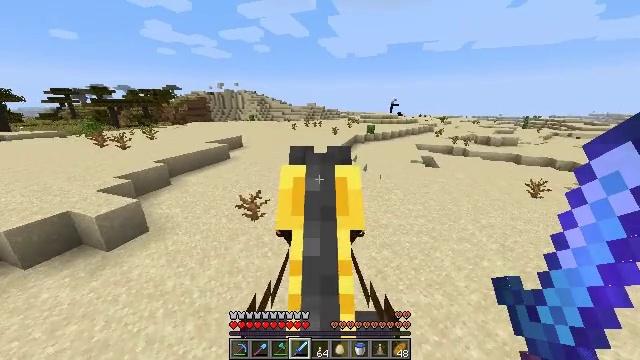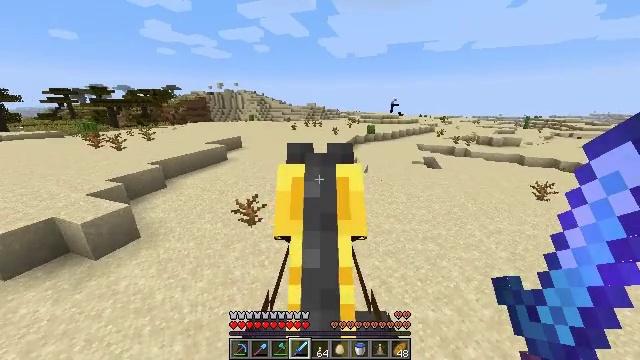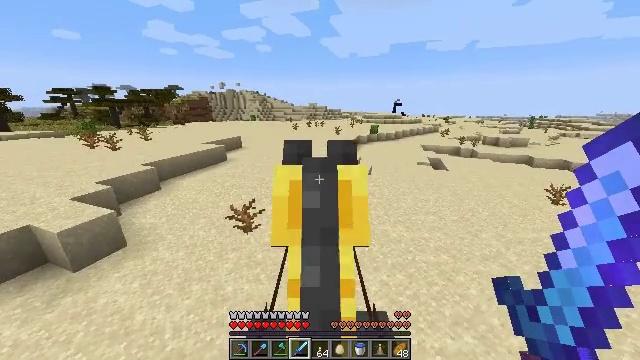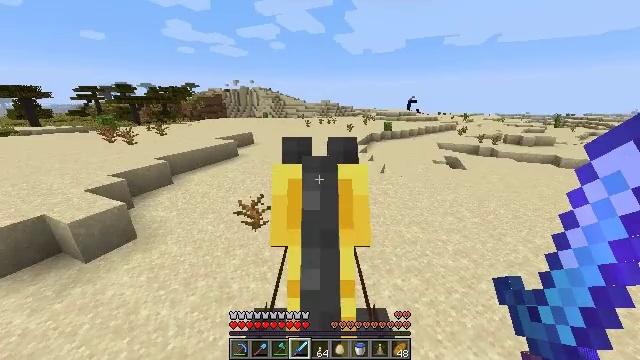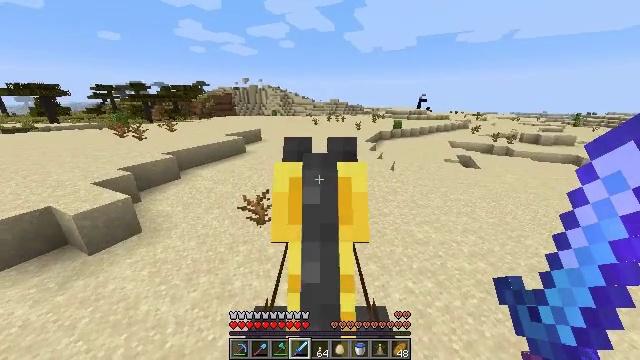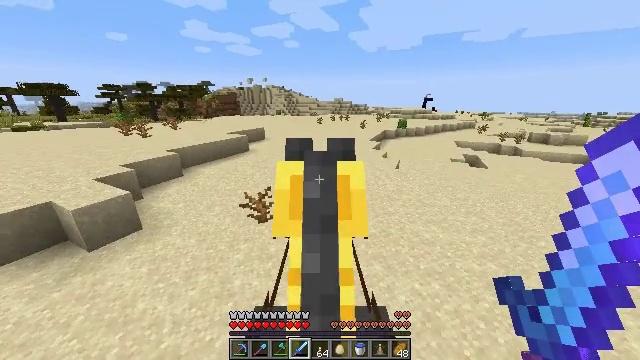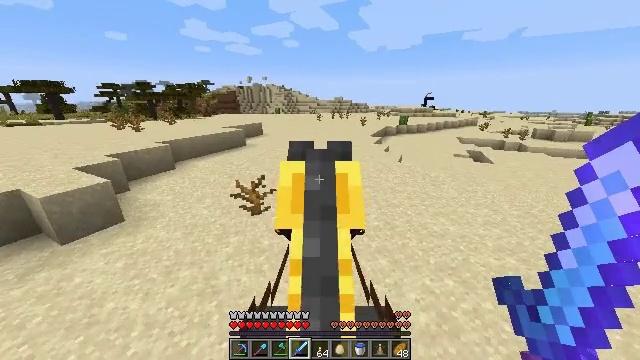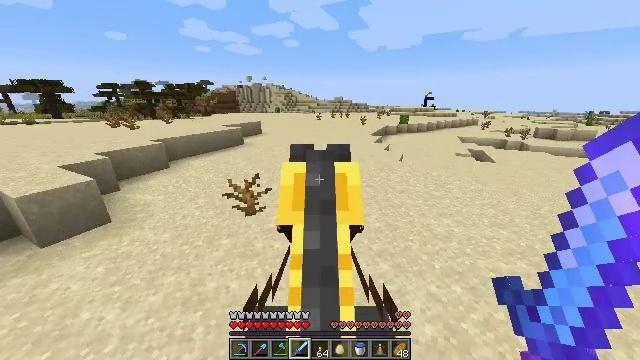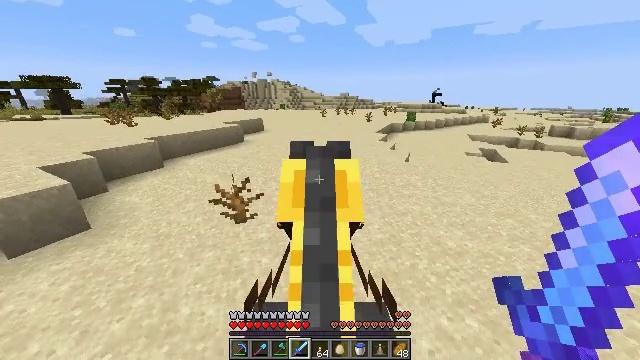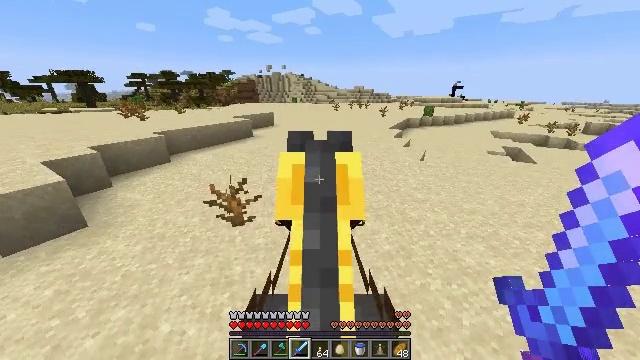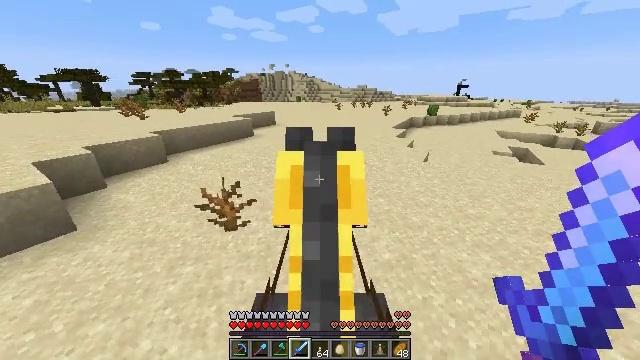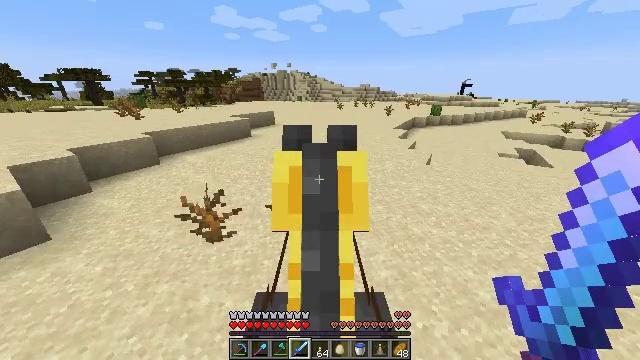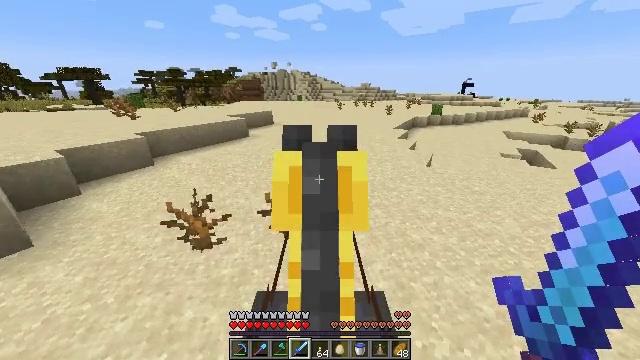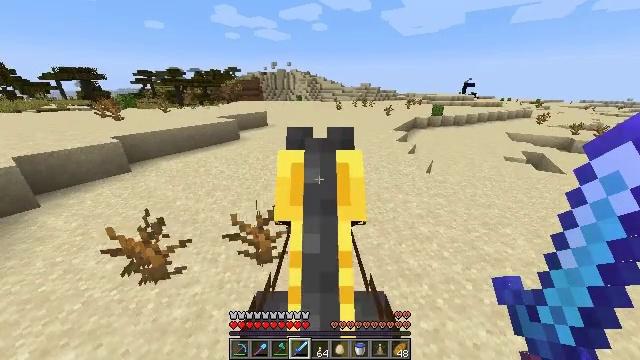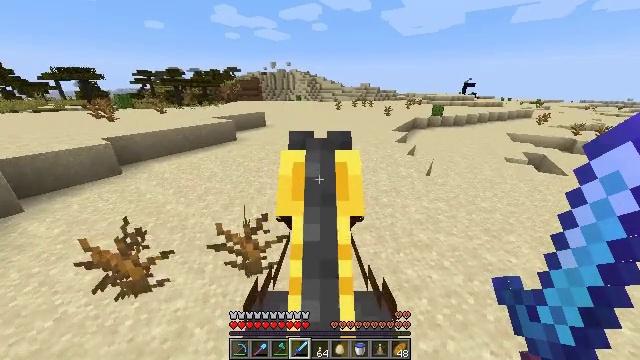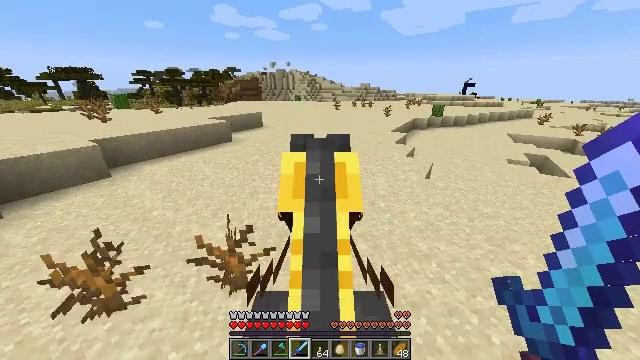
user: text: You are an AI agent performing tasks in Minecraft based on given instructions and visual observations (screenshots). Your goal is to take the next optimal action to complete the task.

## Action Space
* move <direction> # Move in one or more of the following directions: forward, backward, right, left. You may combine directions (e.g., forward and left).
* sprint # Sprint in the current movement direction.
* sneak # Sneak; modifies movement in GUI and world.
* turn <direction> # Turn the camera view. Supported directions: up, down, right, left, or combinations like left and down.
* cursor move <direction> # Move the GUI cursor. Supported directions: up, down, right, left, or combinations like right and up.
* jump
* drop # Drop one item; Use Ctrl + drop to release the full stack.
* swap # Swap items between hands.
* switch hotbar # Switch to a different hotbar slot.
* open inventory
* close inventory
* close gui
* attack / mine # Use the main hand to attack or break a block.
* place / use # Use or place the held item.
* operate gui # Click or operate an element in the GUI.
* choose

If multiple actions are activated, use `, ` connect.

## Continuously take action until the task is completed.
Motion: motion action
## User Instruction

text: Dig up the sandstone.
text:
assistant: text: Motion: move forward, sprint
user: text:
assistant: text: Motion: move forward, sprint
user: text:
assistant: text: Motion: move forward, sprint, turn left
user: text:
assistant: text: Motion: move forward, sprint, turn left
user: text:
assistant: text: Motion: move forward and move right, sprint
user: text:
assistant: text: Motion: move forward and move right, sprint
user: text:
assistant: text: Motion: move forward and move right, sprint
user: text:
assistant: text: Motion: move forward and move right, sprint, turn left
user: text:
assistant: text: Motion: move forward and move right, sprint, turn left and down
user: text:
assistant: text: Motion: move forward and move right, sprint, turn left
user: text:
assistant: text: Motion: move forward and move right, sprint
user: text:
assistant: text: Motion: move forward and move right, sprint
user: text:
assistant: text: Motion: move forward and move right, sprint
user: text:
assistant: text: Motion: move forward and move right, sprint
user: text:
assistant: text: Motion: move forward and move right, sprint
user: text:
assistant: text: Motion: move forward and move right, sprint
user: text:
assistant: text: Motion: move forward and move right, sprint
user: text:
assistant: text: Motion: move forward and move right, sprint
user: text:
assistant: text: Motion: move forward and move right, sprint
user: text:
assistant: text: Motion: move forward and move right, sprint
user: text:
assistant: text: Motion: move forward and move right, sprint
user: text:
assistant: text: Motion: move forward and move right, sprint
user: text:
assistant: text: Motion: move forward and move right, sprint
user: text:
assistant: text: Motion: move forward and move right, sprint
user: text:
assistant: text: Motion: move forward and move right, sprint
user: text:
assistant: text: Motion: move forward and move right, sprint
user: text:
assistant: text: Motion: move forward and move right, sprint
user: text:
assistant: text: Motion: move forward, sprint
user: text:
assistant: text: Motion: move forward, sprint
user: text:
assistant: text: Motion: move forward, sprint